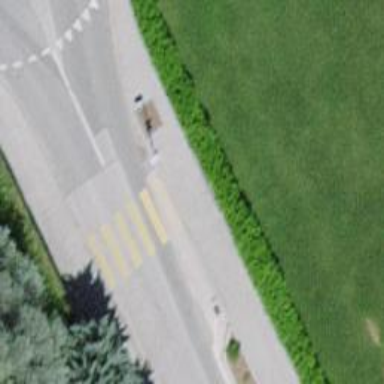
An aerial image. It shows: Uncontrolled zebra crossing on the road.